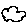
Label: cloud